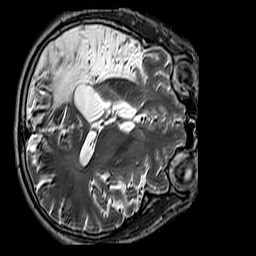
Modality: T2w
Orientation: axial
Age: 43
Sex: male
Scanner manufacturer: siemens
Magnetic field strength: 3 T
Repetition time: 3.2 s
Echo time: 0.212 s